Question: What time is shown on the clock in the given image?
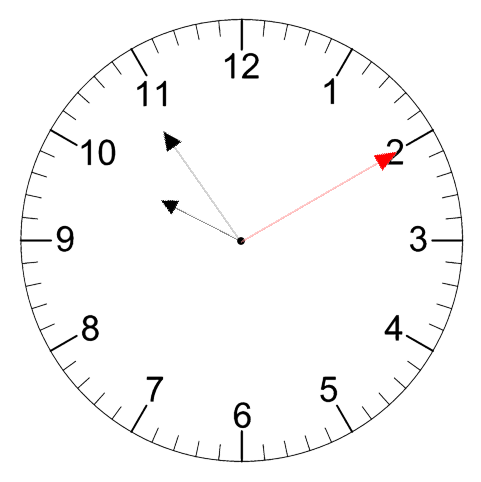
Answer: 09:54:10